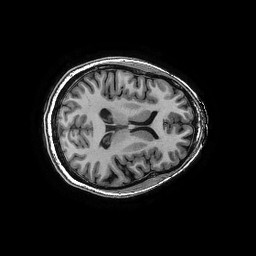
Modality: T1w
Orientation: axial
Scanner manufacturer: ge
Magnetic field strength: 3 T
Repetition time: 0.008928 s
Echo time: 0.003492 s